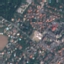
Land use / land cover: Residential